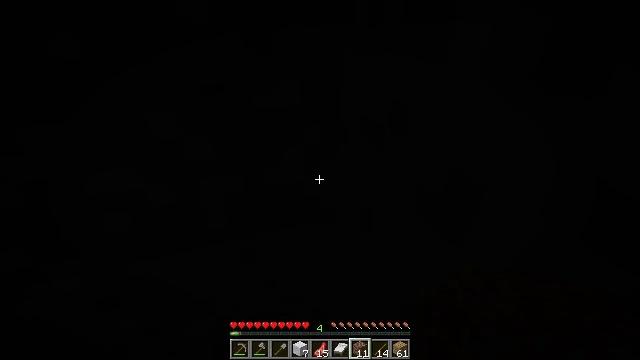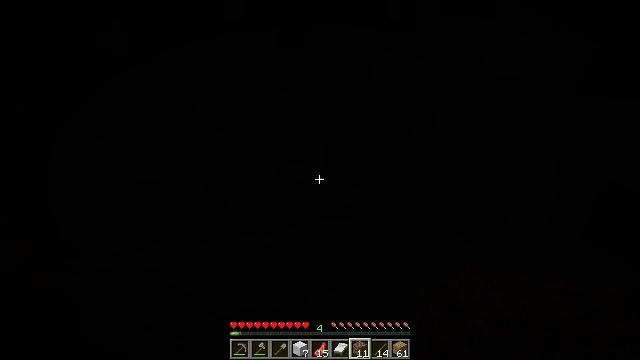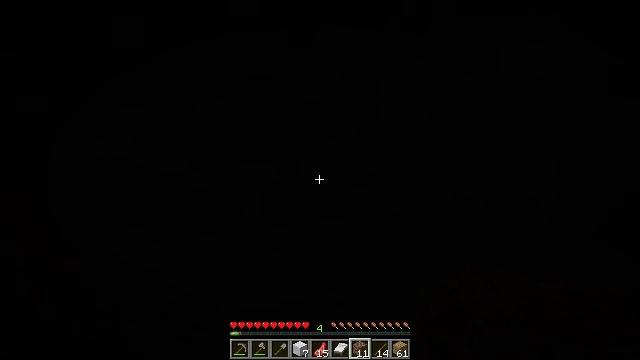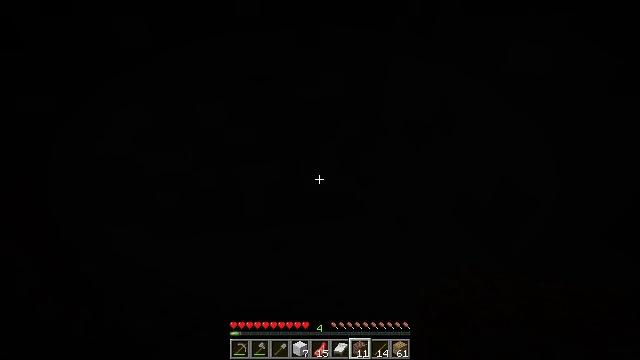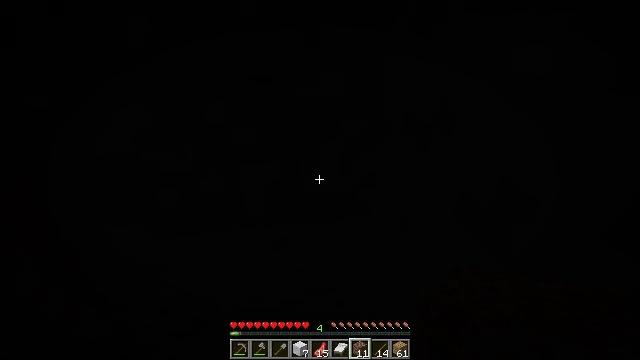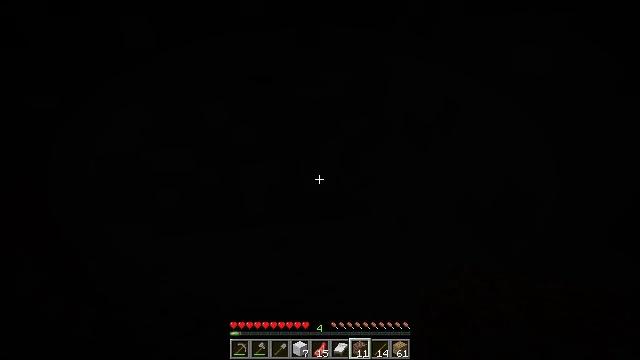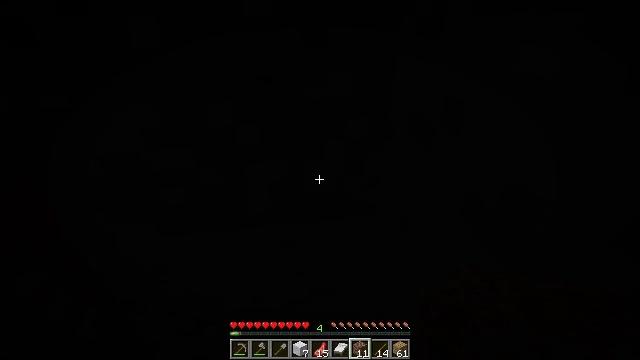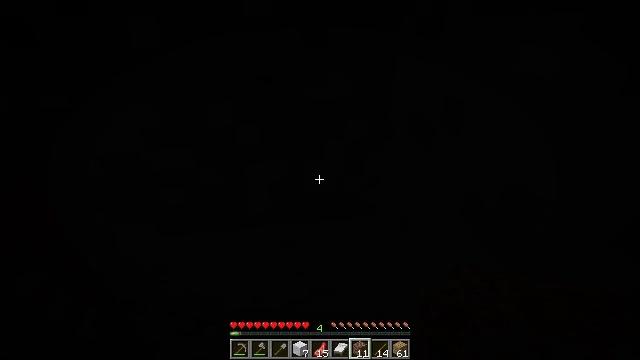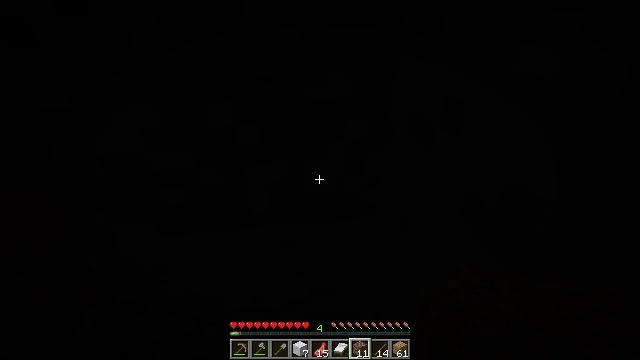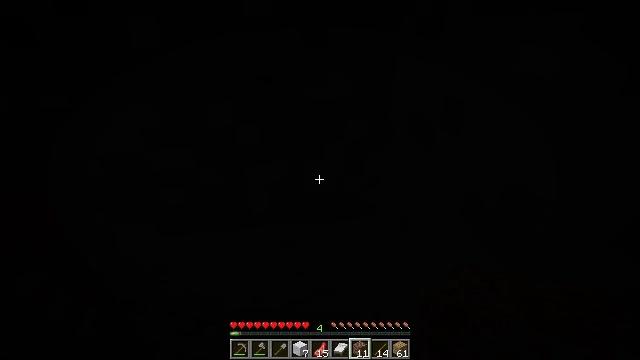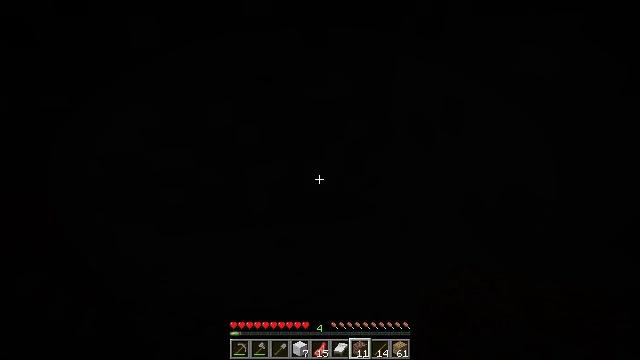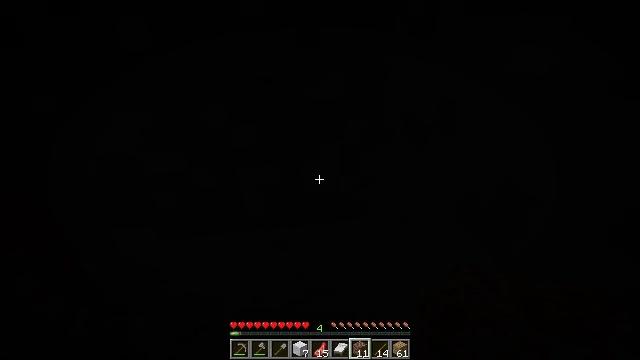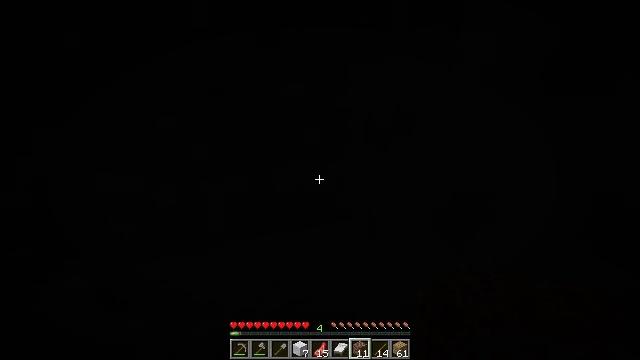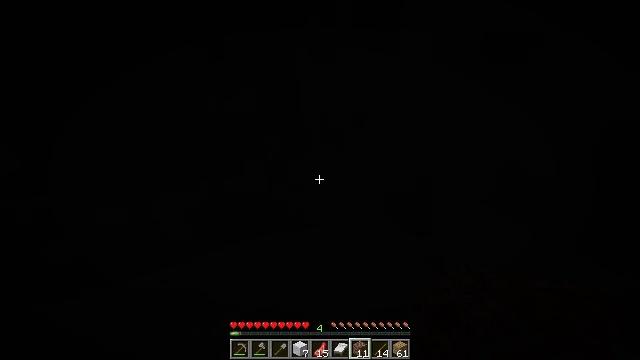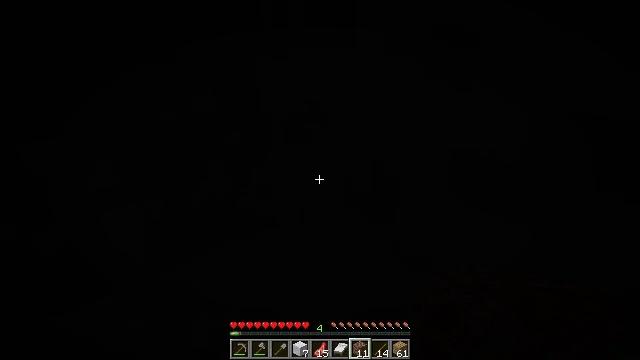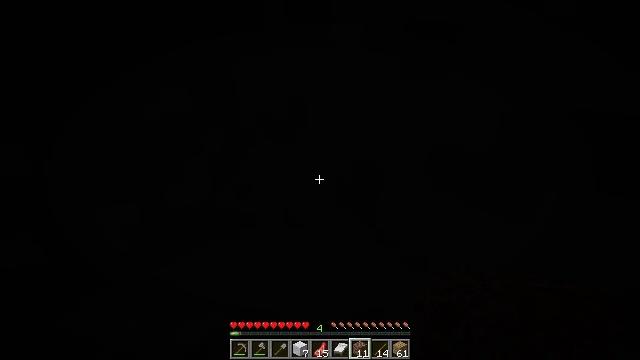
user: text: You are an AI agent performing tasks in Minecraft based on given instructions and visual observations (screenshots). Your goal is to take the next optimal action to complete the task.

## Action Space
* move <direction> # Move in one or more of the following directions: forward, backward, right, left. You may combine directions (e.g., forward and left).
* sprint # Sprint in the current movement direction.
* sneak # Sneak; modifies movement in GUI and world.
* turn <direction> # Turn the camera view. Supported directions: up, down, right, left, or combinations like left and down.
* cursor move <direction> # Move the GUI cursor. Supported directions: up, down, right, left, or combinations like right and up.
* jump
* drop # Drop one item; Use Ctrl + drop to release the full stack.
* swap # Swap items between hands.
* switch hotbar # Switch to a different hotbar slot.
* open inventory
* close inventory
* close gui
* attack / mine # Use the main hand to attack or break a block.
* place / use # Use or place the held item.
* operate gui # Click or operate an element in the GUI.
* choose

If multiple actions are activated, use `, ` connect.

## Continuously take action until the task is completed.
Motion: motion action
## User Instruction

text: Dig through gravel to clear a path.
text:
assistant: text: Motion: turn left
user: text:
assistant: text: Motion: turn left
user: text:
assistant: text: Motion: no_op
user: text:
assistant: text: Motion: no_op
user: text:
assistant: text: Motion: no_op
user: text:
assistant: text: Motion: no_op
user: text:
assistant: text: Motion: no_op
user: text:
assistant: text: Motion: no_op
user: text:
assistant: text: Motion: no_op
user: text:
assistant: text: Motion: no_op
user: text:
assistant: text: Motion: turn right
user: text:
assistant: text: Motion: turn right and up
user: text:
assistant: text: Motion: turn right
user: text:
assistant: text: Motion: turn right
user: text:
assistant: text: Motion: turn right
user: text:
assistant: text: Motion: turn down
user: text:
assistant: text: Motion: turn left and down
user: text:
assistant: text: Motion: turn left and down
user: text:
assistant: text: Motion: turn left
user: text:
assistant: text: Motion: turn left
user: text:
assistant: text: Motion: turn left and up
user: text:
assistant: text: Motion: turn right and up
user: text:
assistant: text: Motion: turn right and up
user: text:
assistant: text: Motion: turn right and up
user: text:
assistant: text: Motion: turn right
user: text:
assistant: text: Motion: turn right
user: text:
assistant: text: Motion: turn right
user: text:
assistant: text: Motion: turn right
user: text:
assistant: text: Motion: turn left and down
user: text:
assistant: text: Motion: turn left and down